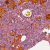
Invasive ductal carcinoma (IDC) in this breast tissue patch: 0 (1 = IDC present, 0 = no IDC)